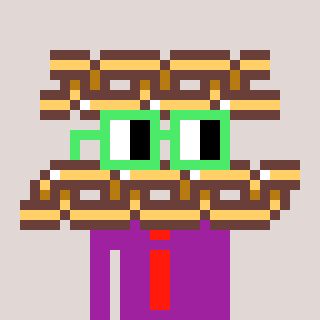
a pixel art character with square light green glasses, a chain-shaped head and a magenta-colored body on a warm background